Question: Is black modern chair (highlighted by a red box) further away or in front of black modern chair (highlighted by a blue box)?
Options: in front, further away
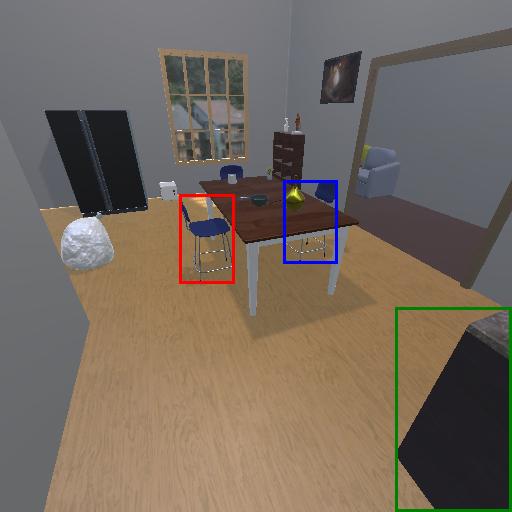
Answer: in front